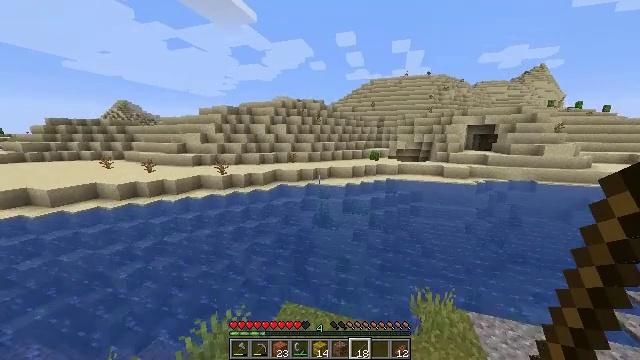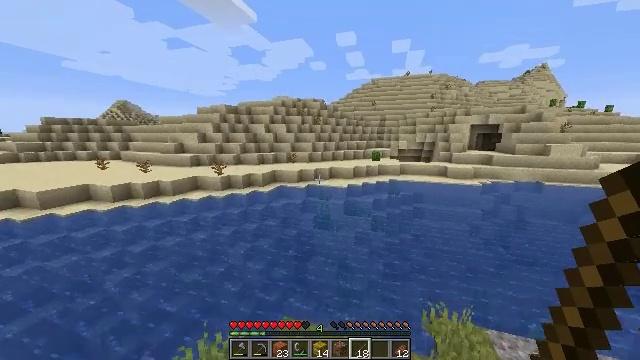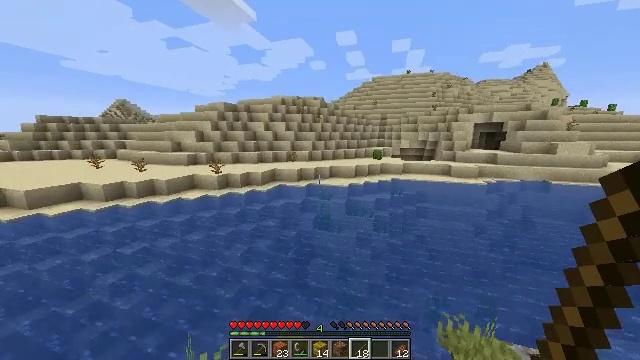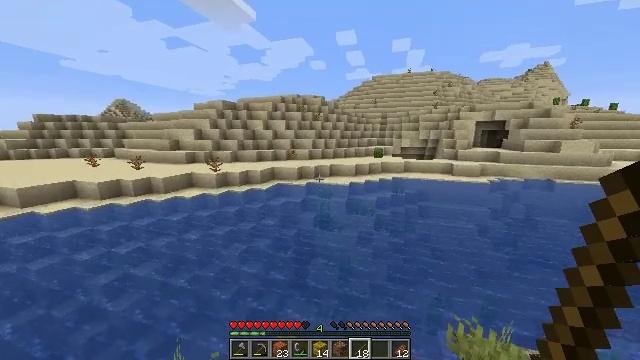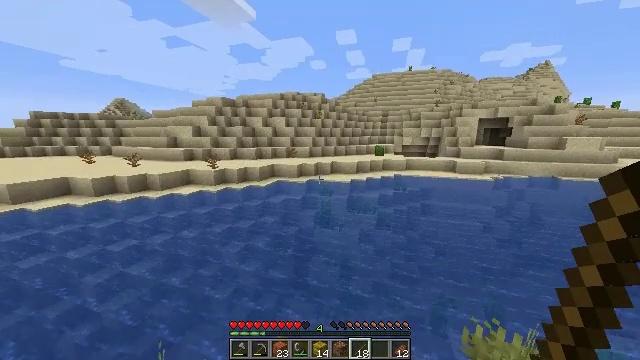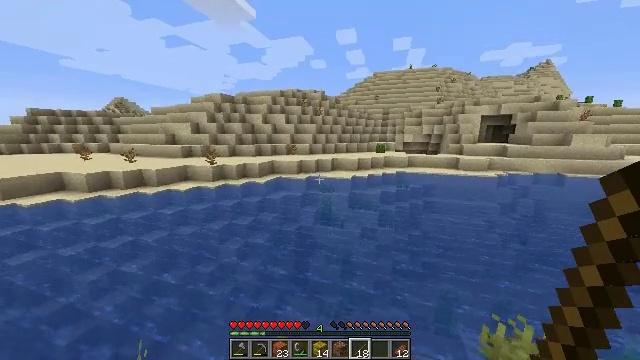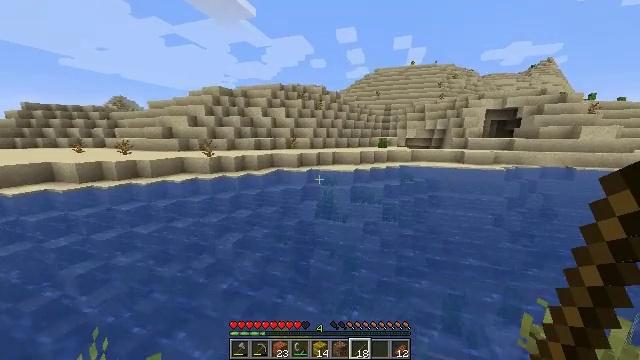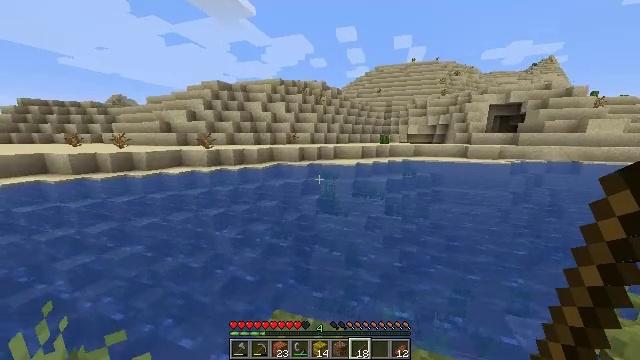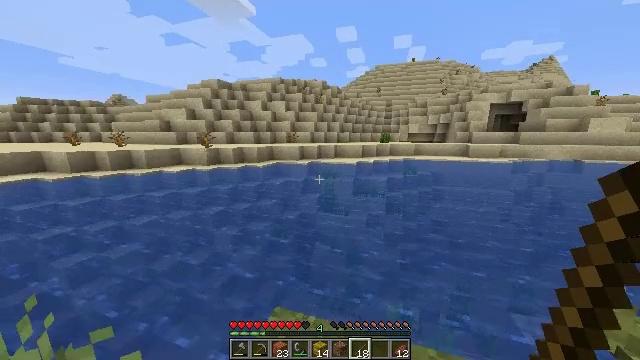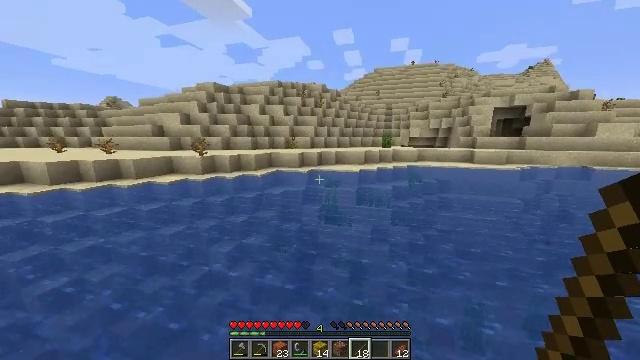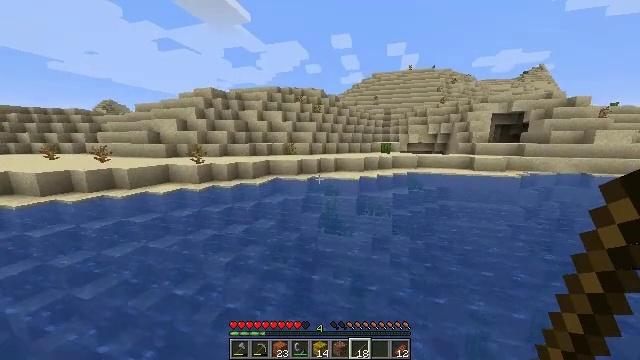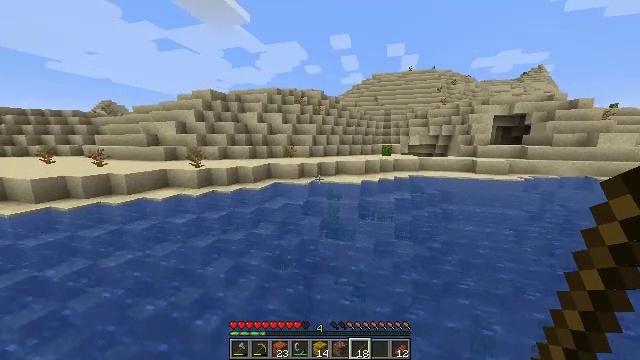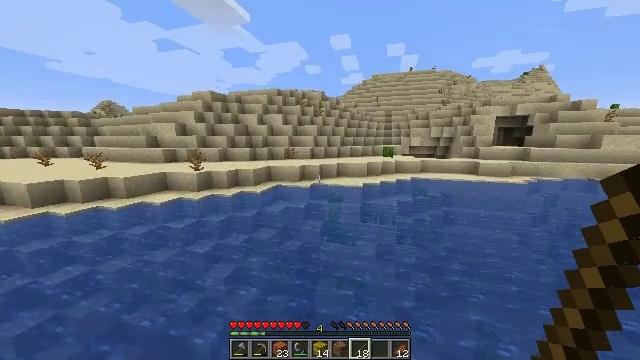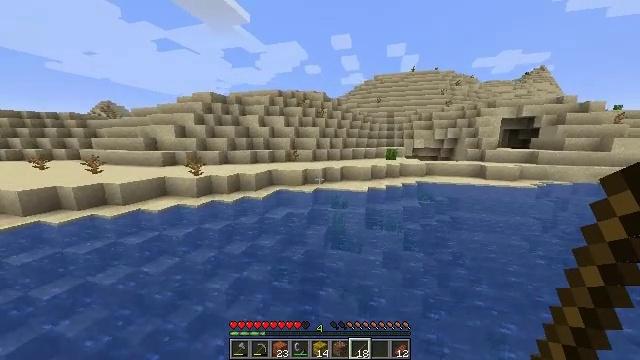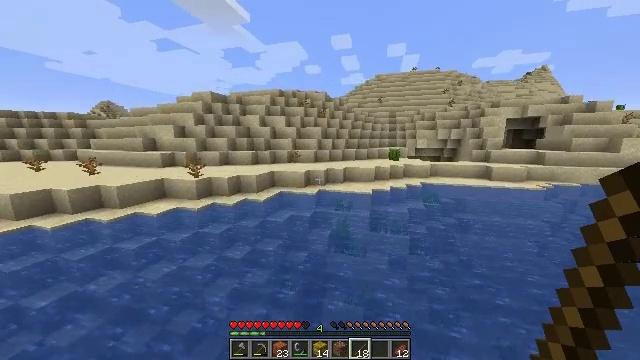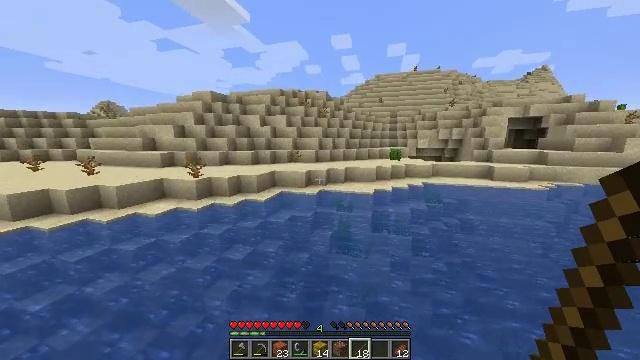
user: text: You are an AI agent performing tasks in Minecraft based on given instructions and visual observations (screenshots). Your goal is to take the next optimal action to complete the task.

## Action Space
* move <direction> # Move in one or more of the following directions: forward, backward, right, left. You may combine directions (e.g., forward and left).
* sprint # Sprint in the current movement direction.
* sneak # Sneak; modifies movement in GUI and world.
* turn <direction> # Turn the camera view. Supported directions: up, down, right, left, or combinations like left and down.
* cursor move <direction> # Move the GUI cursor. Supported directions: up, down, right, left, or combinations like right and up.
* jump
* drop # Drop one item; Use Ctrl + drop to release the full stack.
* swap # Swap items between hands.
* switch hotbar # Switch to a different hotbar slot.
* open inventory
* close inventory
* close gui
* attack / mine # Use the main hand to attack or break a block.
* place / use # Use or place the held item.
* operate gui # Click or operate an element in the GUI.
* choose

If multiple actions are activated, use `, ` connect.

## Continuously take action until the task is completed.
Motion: motion action
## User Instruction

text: Left click to mine the dead bush.
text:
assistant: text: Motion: move forward, sprint, jump
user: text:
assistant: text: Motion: move forward, sprint, jump
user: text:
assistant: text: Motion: move forward, sprint, jump
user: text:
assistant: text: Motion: move forward and move left, sprint, jump
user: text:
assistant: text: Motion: move forward and move left, sprint, jump
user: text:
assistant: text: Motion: move forward and move left, sprint, jump
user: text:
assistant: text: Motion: move forward and move left, sprint, jump
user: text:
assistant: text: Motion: move forward and move left, sprint, jump
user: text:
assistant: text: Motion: move forward and move left, sprint, jump
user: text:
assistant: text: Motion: move forward and move left, sprint, jump
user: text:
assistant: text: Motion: move forward and move left, sprint, jump
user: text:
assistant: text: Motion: move forward and move left, sprint, jump
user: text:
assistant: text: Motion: move forward and move left, sprint, jump
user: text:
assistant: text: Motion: move forward and move left, sprint, jump
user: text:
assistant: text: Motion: move forward and move left, sprint, jump
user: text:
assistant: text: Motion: move forward, sprint, jump
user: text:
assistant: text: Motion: move forward, sprint, jump
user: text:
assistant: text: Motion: move forward, sprint, jump
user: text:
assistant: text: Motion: move forward, sprint, jump
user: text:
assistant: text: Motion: move forward, sprint, jump
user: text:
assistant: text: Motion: move forward, sprint, jump
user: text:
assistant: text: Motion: move forward, sprint, jump
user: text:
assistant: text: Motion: move forward, sprint, jump
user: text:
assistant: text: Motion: move forward, sprint, jump
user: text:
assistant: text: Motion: move forward, sprint, jump
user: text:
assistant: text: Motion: move forward, sprint, jump
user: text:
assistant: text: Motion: move forward, sprint, jump
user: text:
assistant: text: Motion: move forward, sprint, jump
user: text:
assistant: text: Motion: move forward, sprint, jump
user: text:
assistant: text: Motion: move forward, sprint, jump